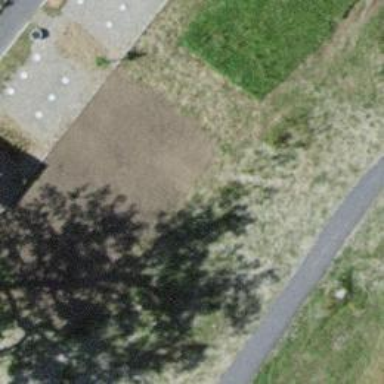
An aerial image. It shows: Plot within allotments.